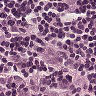
Metastatic tissue present: yes